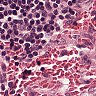
Metastatic tissue present: no